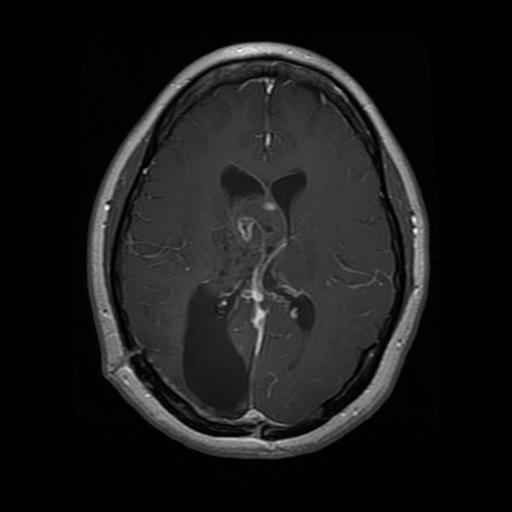
Label: glioma